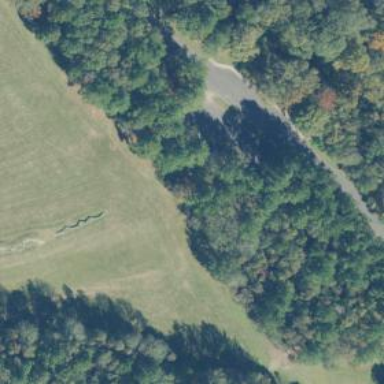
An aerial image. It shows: Historic cannon.